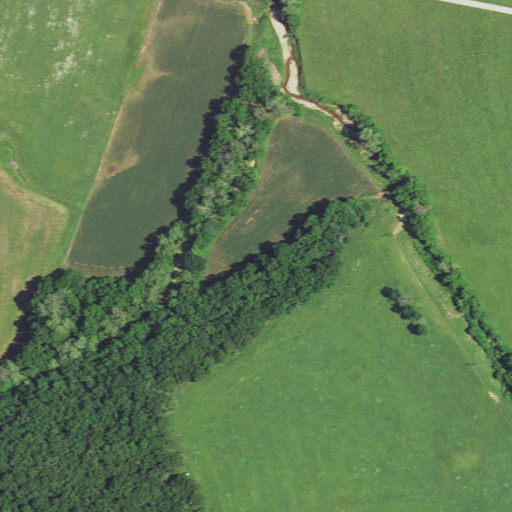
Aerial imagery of valley in Missouri named Skillet Hollow containing pasture, deciduous forest, cultivated crops, mixed forest, and open development